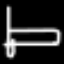
Label: bed